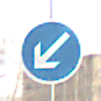
Verkehrszeichen: VorgeschriebeneVorbeifahrtLinks
Umgebung: Outdoor, Nature
Tageszeit: MorningAfternoon
Wetter: PartlyCloudy
Licht: Natural
Jahreszeit: Winter
Kontrast: MediumContrast